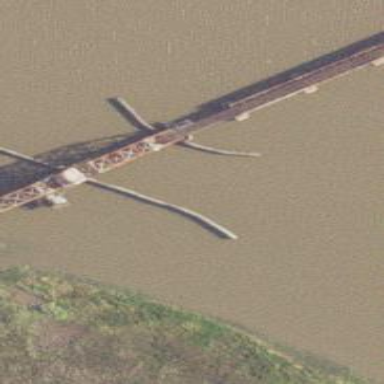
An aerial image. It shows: Swing bridge for railway traffic.